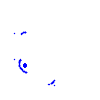
Particle: kaon